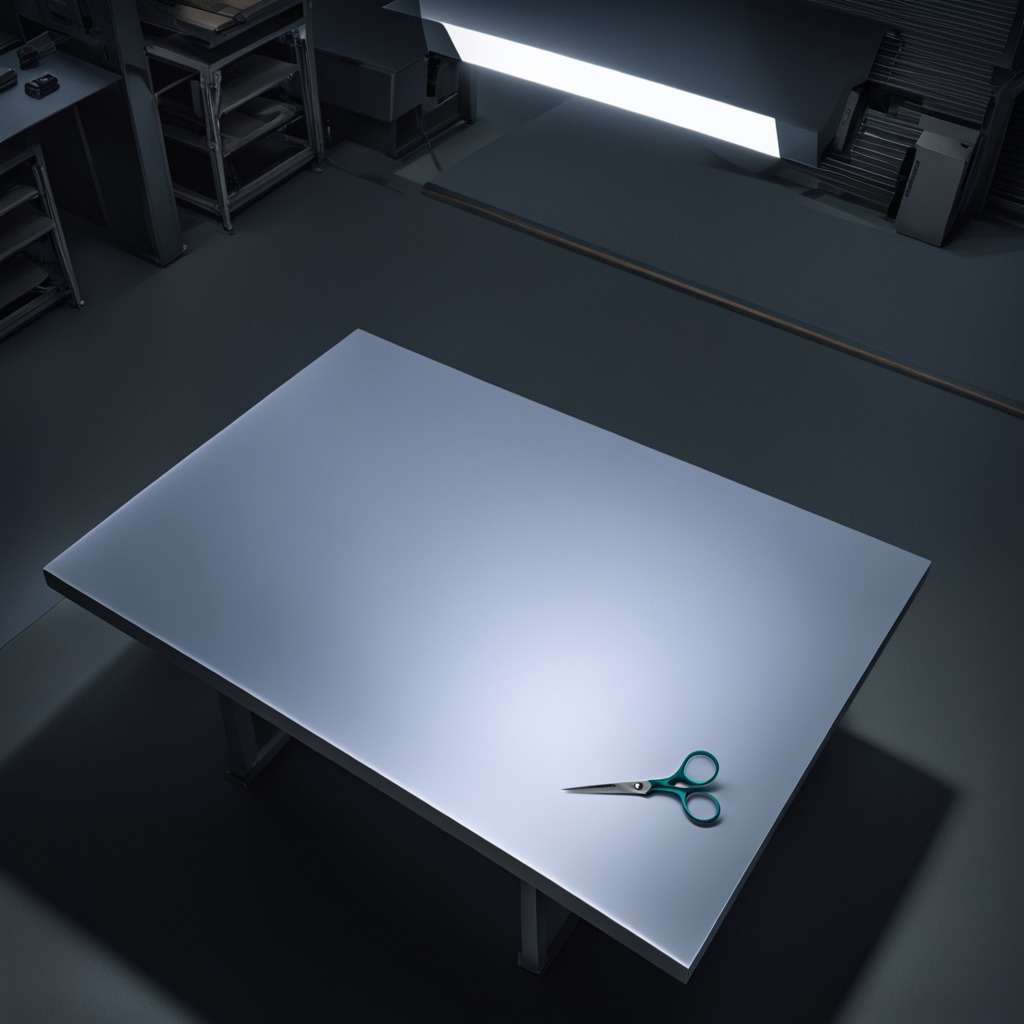
A scissor lies on the tabletop.